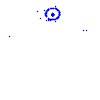
Particle: proton